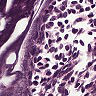
Metastatic tissue present: no